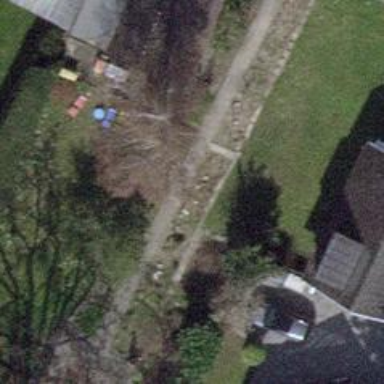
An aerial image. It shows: Hedge barrier.